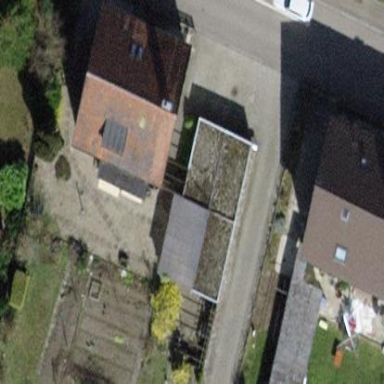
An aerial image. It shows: Building with tiled roof.